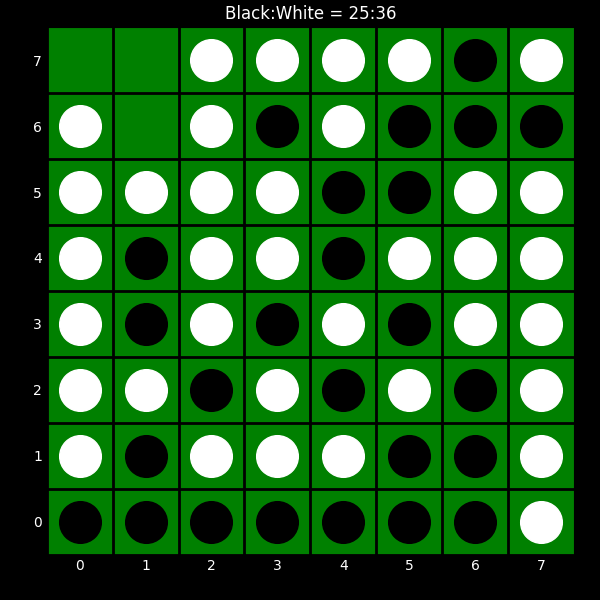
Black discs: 25
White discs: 36